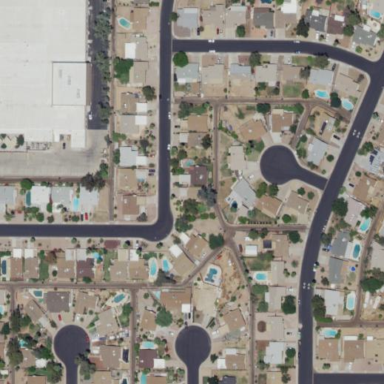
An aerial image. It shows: Residential area consisting of single-family homes.